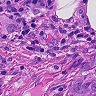
Metastatic tissue present: yes